Question: I'm trying to create a 'Button' that contains a grid, with rows that contain certain text.
The 'Button' will have two rows, both with different pieces of text. The text that is passed to the 'ControlTemplate' is showing, but not the text specified in the template.
Also, the heights of the Grid rows is not showing. I want it to expand the height of the button. In fact, I'm not sure that the Grid is showing at all really.
'''
<Window x:Class="MAQButtonTest.MainWindow"
xmlns="http://schemas.microsoft.com/winfx/2006/xaml/presentation"
xmlns:x="http://schemas.microsoft.com/winfx/2006/xaml"
Title="MainWindow" Height="695" Width="996">
<Window.Resources>
<Style TargetType="TextBlock">
<Setter Property="OverridesDefaultStyle" Value="True"/>
</Style>
<ControlTemplate TargetType="Control" x:Key="1">
<Grid Width="444">
<Grid.RowDefinitions>
<RowDefinition Height="51" />
<RowDefinition Height="36" />
</Grid.RowDefinitions>
<Grid Grid.Row="0" Background="#286c97">
<TextBlock>This is the first piece of text</TextBlock>
</Grid>
<Grid Grid.Row="1" Background="#5898c0">
<ContentPresenter Grid.Row="0" />
</Grid>
</Grid>
</ControlTemplate>
</Window.Resources>
<Grid>
<Grid.ColumnDefinitions>
<ColumnDefinition Width="300" />
<ColumnDefinition />
</Grid.ColumnDefinitions>
<Grid Grid.Column="0" Background="#e9f1f6"></Grid>
<Grid Grid.Column="1" Background="#d2e3ed">
<StackPanel>
<TextBlock FontFamily="Segoe UI" FontSize="22" FontWeight="Medium" Margin="52,58,0,0" Foreground="#0c3d5d">Your Quizzes <TextBlock FontFamily="Segoe UI" FontSize="18" FontWeight="Medium" Foreground="#0c3d5d">(7)</TextBlock></TextBlock>
<Grid>
<Button Width="444" Background="{x:Null}" BorderThickness="0" Style="{StaticResource {x:Static ToolBar.ButtonStyleKey}}">
<TextBlock>This is a second piece of text</TextBlock>
</Button>
</Grid>
</StackPanel>
</Grid>
</Grid>
</Window>
'''
Here's how it shows at the moment with a rough illustration of what I'm trying to achieve as a button layout:

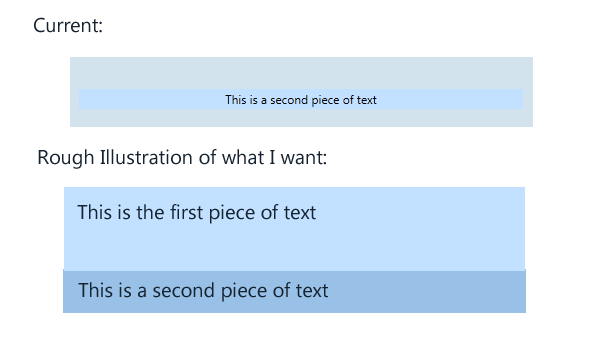
Answer: You're setting the Style of the Button, when you should be setting the Template
Resource:
'''
<ControlTemplate TargetType="Button" x:Key="ButtonTemplate">
<Grid Width="444">
<Grid.RowDefinitions>
<RowDefinition Height="51" />
<RowDefinition Height="36" />
</Grid.RowDefinitions>
<Grid Grid.Row="0" Background="#286c97">
<TextBlock>This is the first piece of text</TextBlock>
</Grid>
<Grid Grid.Row="1" Background="#5898c0">
<ContentPresenter />
</Grid>
</Grid>
</ControlTemplate>
'''
And the button:
'''
<Button Template="{StaticResource ButtonTemplate}" >
Text 2
</Button>
'''